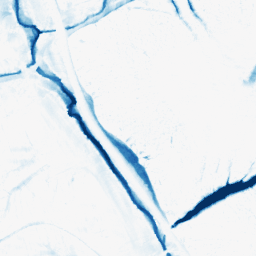
Category: morphological
Decomposition family: morphological_ellipse
Decomposition parameters: operation: closing
width: 20
height: 20
Upsampling method: edge_directed
Upsampling parameters: scale: 2
Upsampling scale: 2